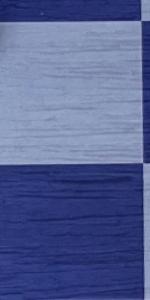
Label: Empty